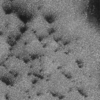
Label: not_dusty